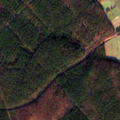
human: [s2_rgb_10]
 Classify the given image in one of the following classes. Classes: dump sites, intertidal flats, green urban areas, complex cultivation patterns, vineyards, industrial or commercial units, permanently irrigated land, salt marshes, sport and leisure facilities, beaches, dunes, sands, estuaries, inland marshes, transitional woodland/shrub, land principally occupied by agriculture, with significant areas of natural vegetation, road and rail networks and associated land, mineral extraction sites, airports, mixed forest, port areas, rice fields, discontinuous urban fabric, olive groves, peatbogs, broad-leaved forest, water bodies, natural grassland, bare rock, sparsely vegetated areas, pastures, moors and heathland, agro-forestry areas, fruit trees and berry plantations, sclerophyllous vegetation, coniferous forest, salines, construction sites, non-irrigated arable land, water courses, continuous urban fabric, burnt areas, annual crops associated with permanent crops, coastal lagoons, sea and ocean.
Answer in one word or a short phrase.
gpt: non-irrigated arable land, coniferous forest, mixed forest